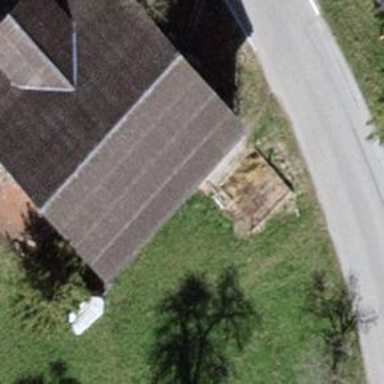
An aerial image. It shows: Farm auxiliary building with gabled roof.